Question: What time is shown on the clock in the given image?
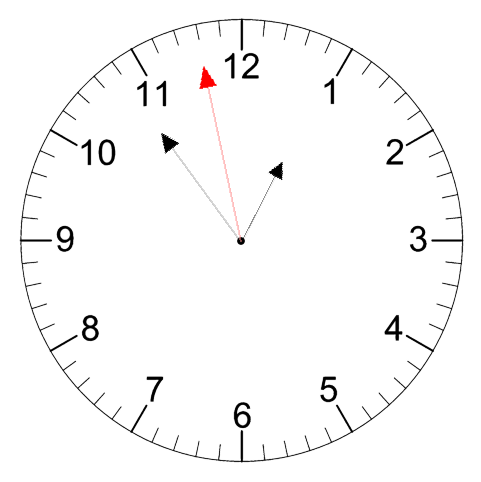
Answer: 12:53:58